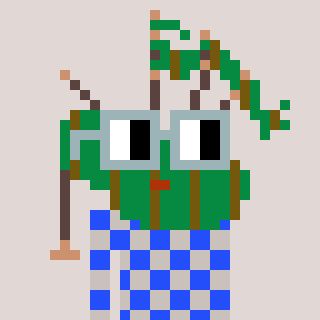
a pixel art character with square dark gray glasses, a bagpipe-shaped head and a foggrey-colored body on a warm background